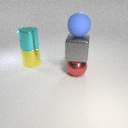
large blue rubber sphere above large red metal sphere